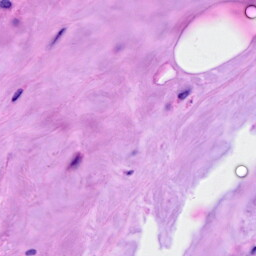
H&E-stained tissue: Breast